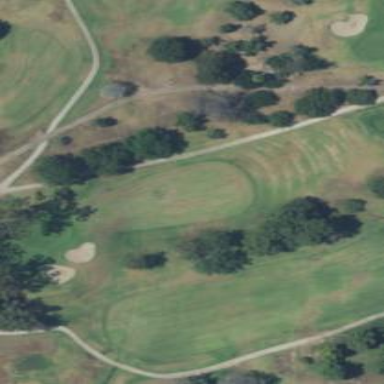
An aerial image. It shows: Golf fairway in the image.